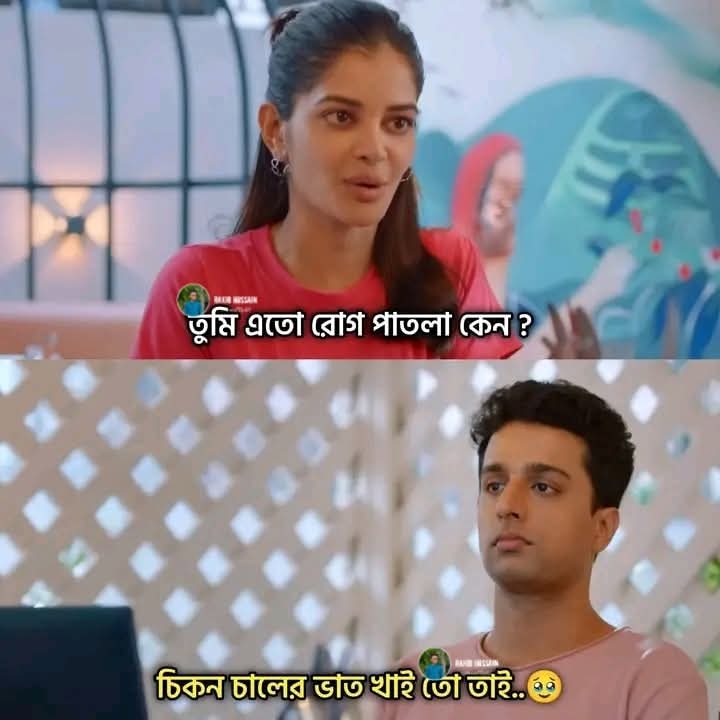
Text: তুমি এতো রোগ পাতলা কেন?
চিকন চালের ভাত খাই তো তাই..
Label: Non Hate